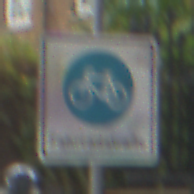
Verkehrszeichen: BeginnFahrradstrasse
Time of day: MorningAfternoon
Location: Outdoor (Urban)
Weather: Overcast
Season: NotSpecified
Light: Natural